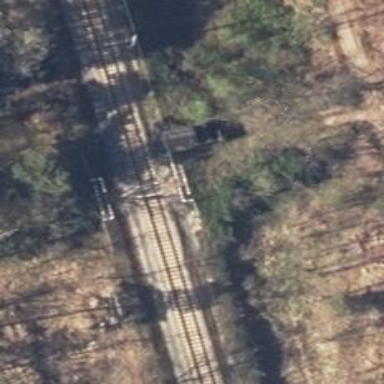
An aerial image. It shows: Railway crossing with chicane.